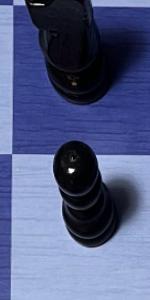
Label: Pawn_Black